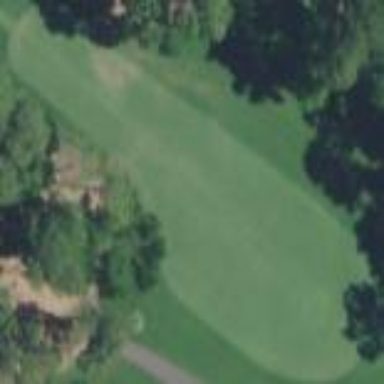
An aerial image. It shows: Scenic golf fairway.